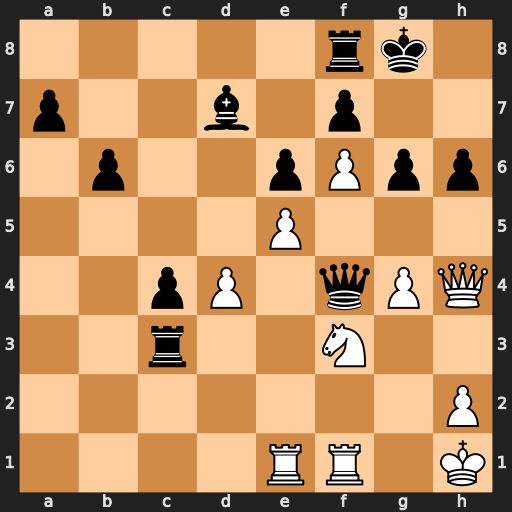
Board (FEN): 5rk1/p2b1p2/1p2pPpp/4P3/2pP1qPQ/2r2N2/7P/4RR1K
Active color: w
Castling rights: -
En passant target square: -
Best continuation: Re4 Rxf3 Rxf4